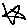
Label: star